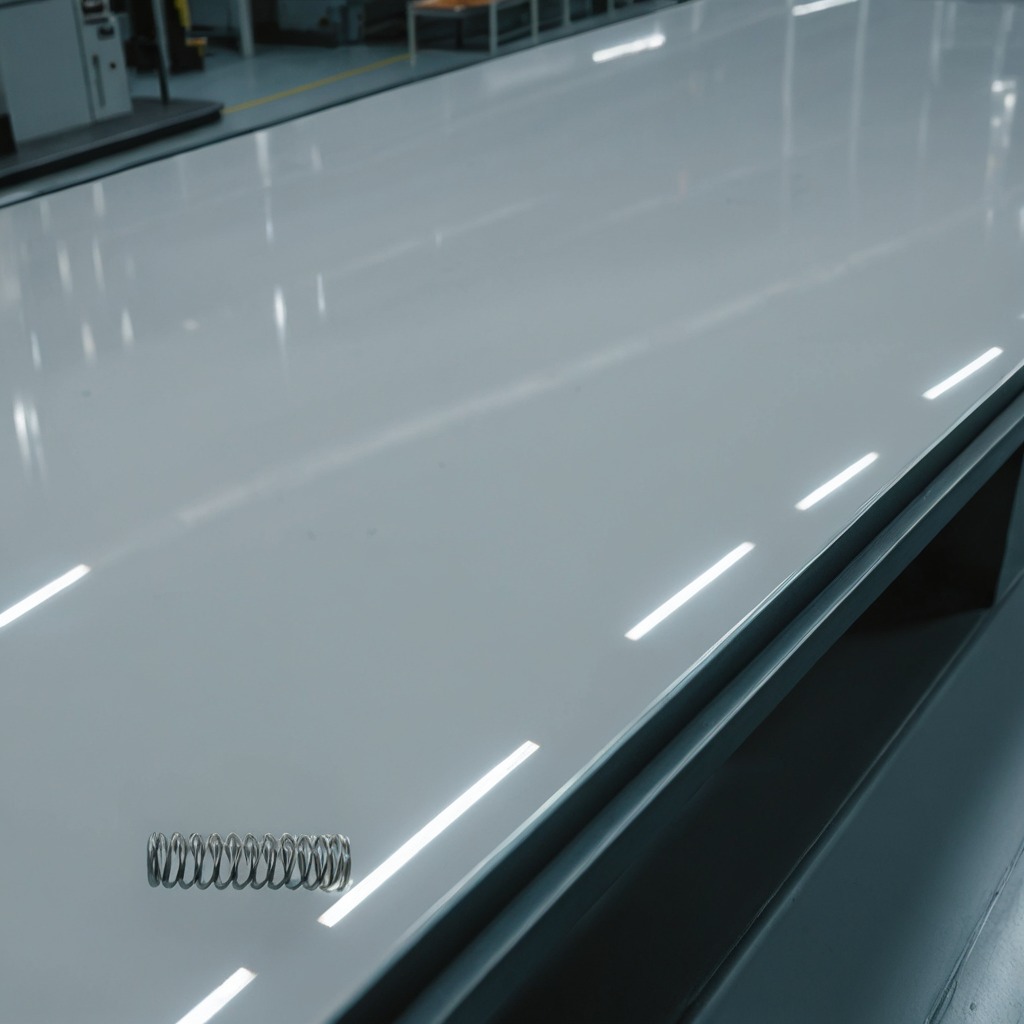
A coiled metal spring is lying on the high-gloss table in a ship maintenance bay industrial lighting.